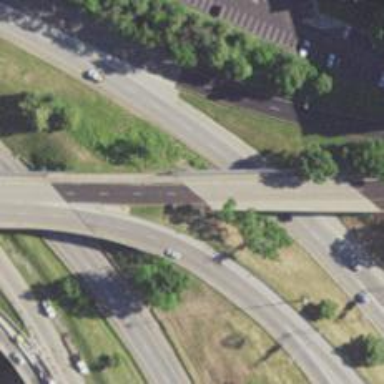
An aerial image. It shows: Viaduct bridge over motorway with separate sidewalk.